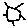
Label: sun